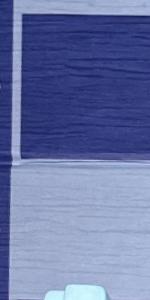
Label: Empty